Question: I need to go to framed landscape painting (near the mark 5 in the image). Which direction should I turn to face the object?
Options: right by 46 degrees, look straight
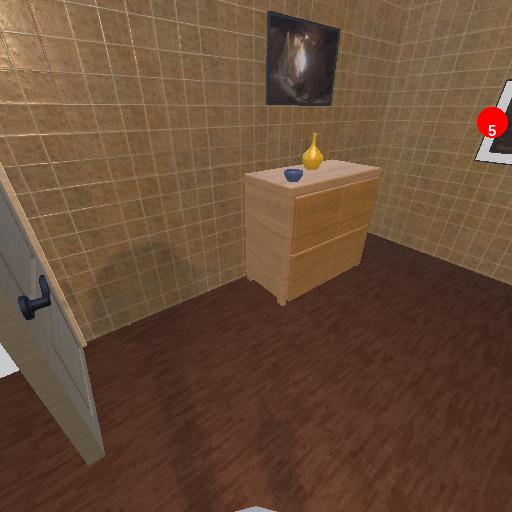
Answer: right by 46 degrees